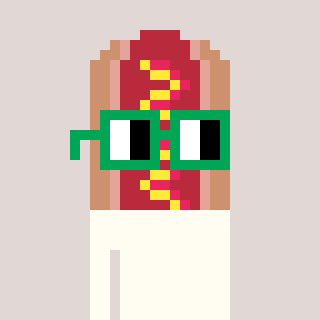
a pixel art character with square green glasses, a hotdog-shaped head and a purple-colored body on a warm background